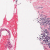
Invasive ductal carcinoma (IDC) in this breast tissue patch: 0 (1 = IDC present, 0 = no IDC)